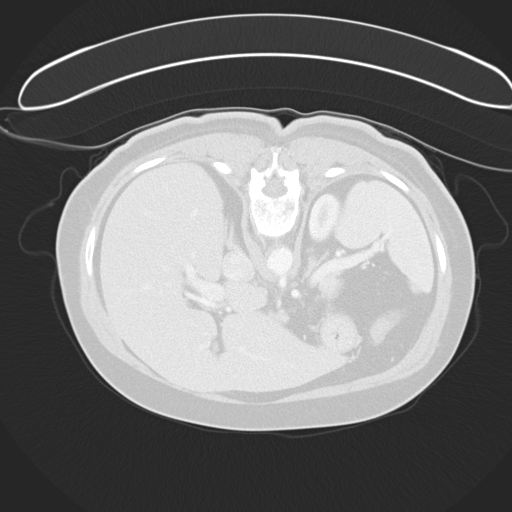
Survival: Short